Question: I've created a JSFiddle for my problem, but for some bizarre reason, even tho I've precisely placed working online example into this JSFiddle <URL> - it's not working?
Can anyone get it working like my online example <URL>
But my actual problem as you can see here <URL> is that the and buttons all control the last carousel.
Can anyone help me slim down the javascript and get it so the and Buttons work for there parent carousel, instead of just all controlling the last carousel.
Any pro help would be awesome thanks.
Josh
Scan code below to test on your device.

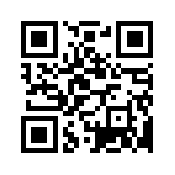
Answer: You are using the same variable multiple times - thats not going to work - if you create a separate variable for each section / scroll then it works fine -> <URL>
Im sure there are better ways to create the variable / keep track of what scroll should be used when